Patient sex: M
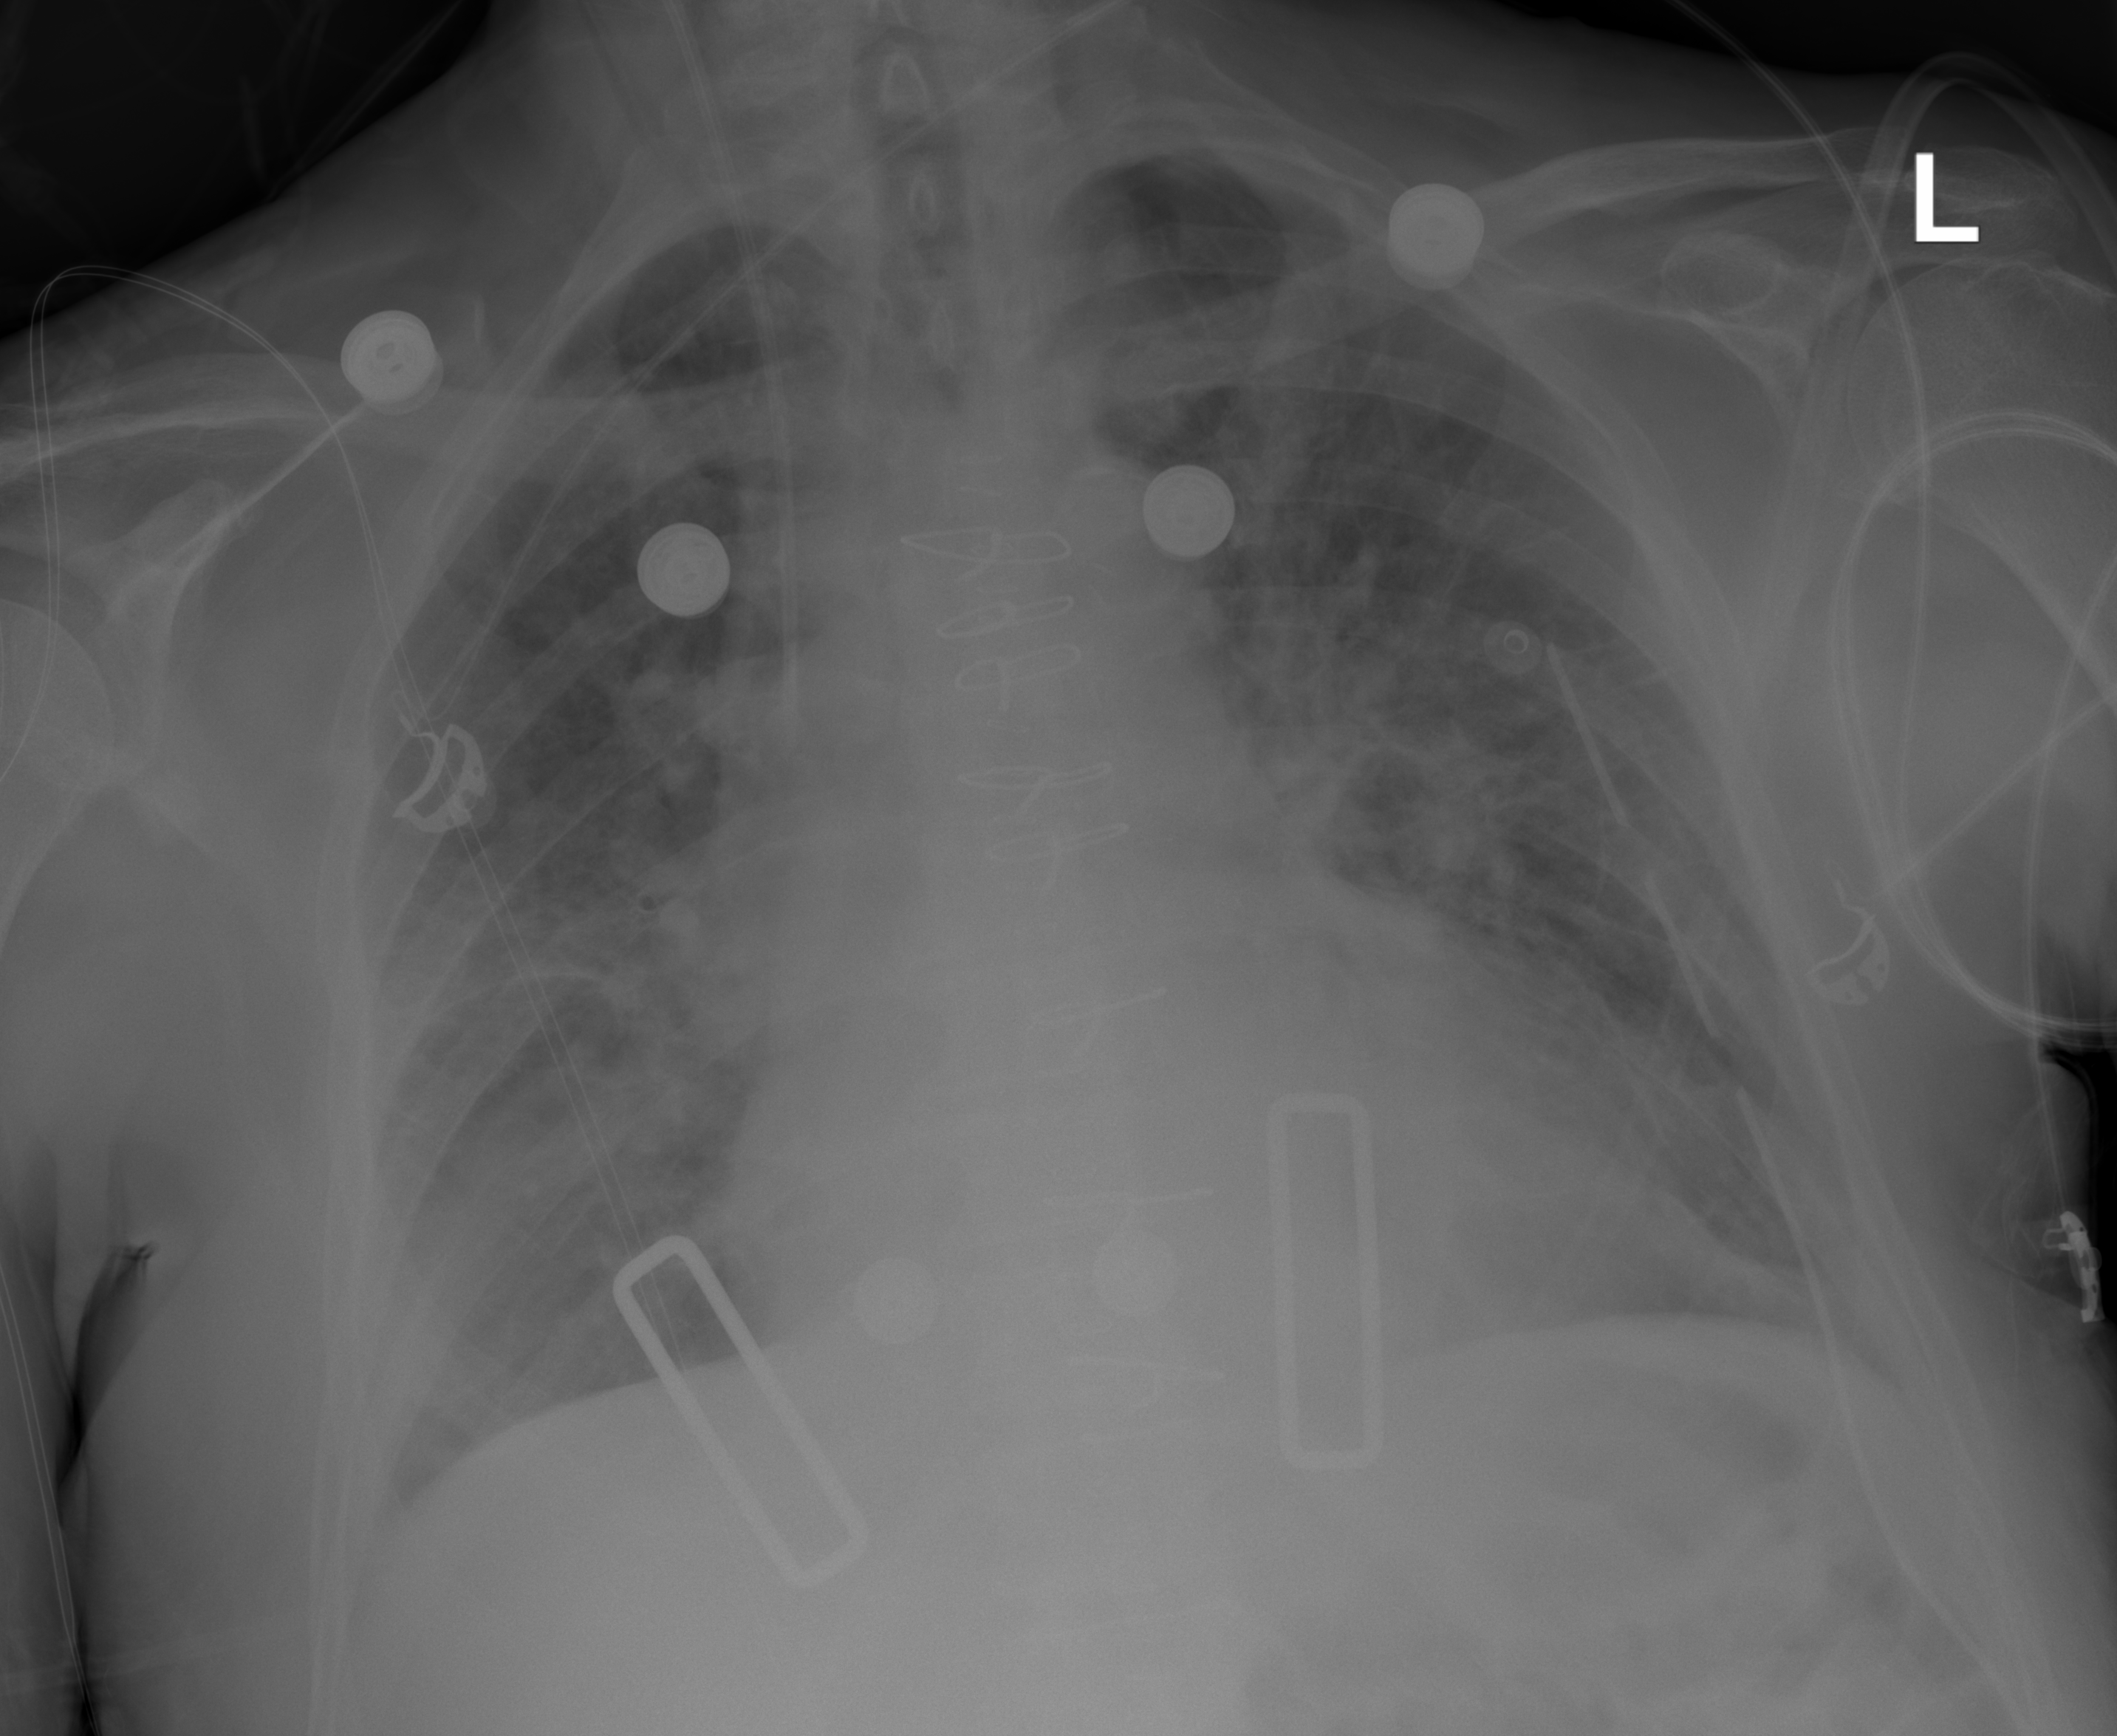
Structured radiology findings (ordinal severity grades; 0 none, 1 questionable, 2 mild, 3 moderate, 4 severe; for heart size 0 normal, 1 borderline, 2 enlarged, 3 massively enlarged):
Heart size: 2
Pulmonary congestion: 3
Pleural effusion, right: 1
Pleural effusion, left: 0
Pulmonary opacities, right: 2
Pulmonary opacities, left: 2
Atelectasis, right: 2
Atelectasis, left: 2